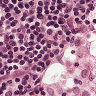
Metastatic tissue present: no